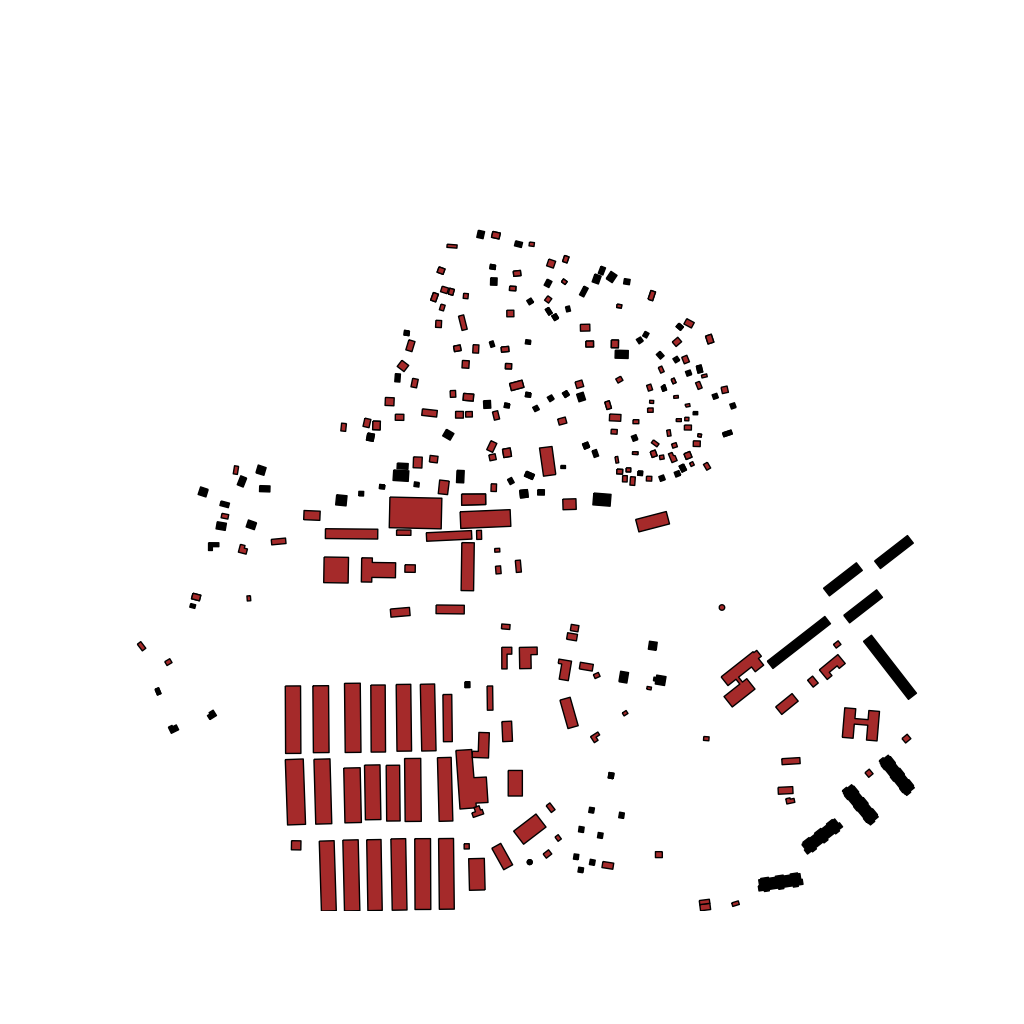
Tags: overhead vector_map, agriculture, industrial, recreation, residential, special, modern, soviet, high_rise, individual_rise, low_rise, density_1, Building, Facility, 1.0 km²